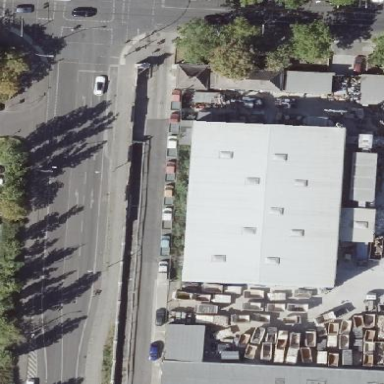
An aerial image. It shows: Industrial building.